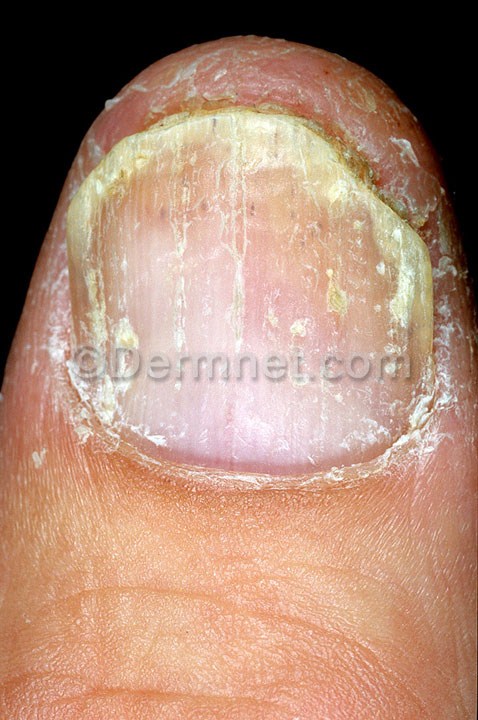
Disease: Nail Fungus and other Nail Disease